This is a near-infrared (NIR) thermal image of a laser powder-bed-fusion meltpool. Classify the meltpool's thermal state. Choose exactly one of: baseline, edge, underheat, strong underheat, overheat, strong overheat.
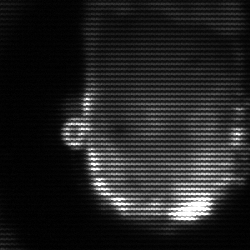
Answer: baseline